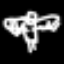
Label: angel